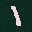
Label: 1